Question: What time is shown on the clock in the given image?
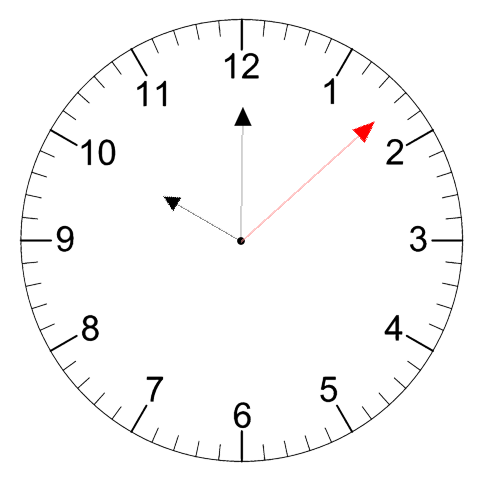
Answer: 10:00:08